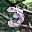
Label: 3